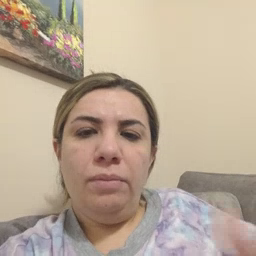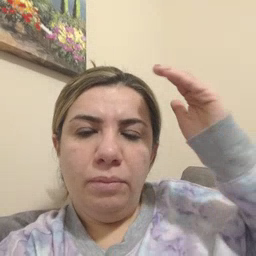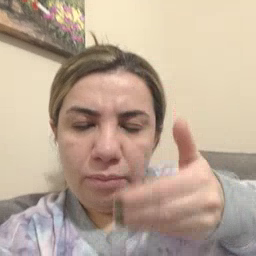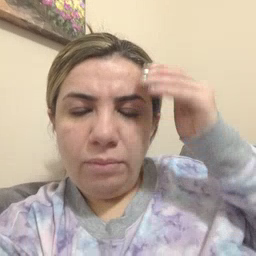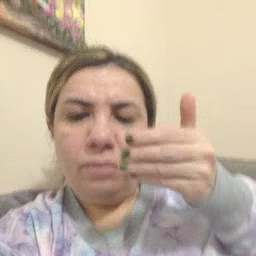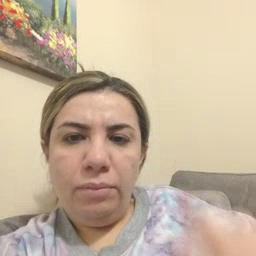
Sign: sleepy